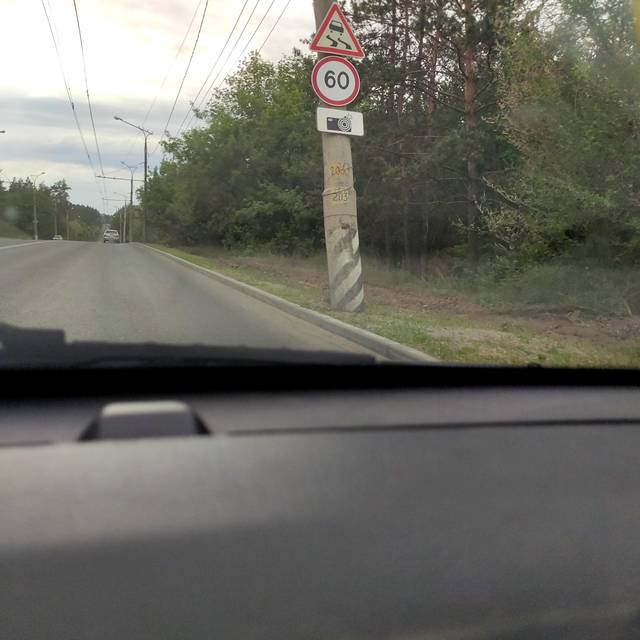
Region: Russia
Coordinates: 53.504, 49.464